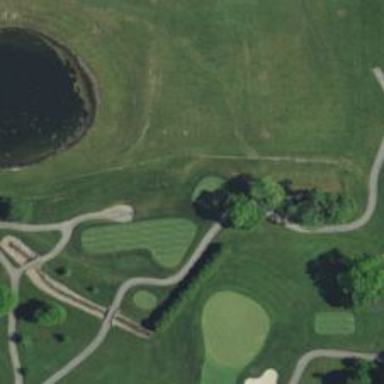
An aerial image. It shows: Pathway for golfing.